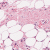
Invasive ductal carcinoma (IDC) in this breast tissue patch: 0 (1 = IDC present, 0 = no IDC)